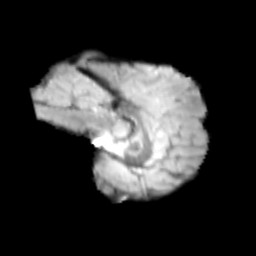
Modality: T2w
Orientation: sagittal
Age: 13
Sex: male
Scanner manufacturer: siemens
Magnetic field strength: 3 T
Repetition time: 3.8 s
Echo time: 0.07 s